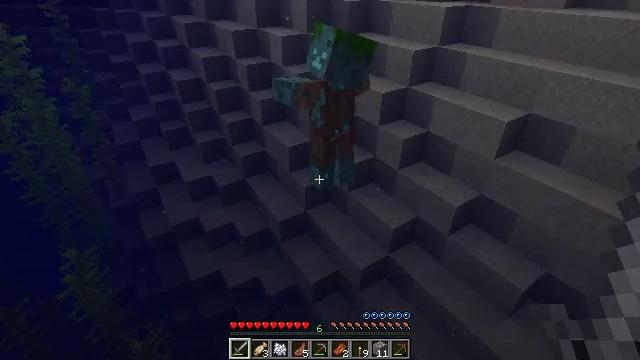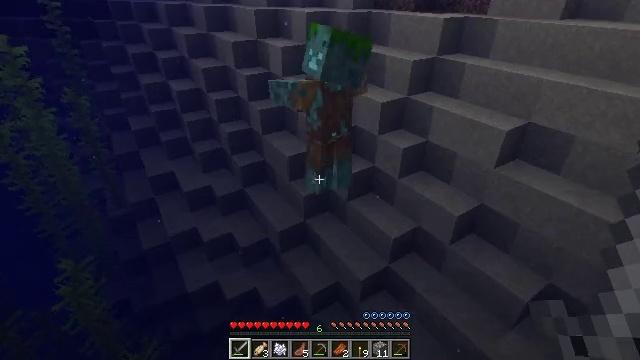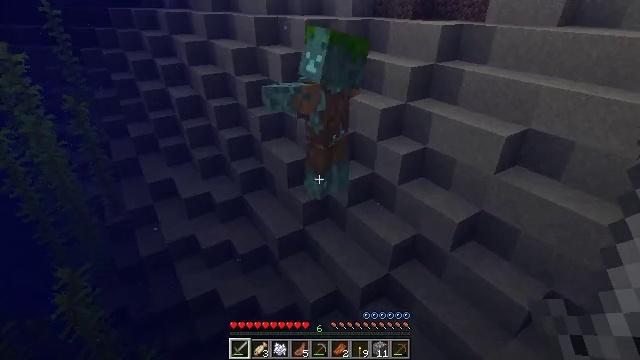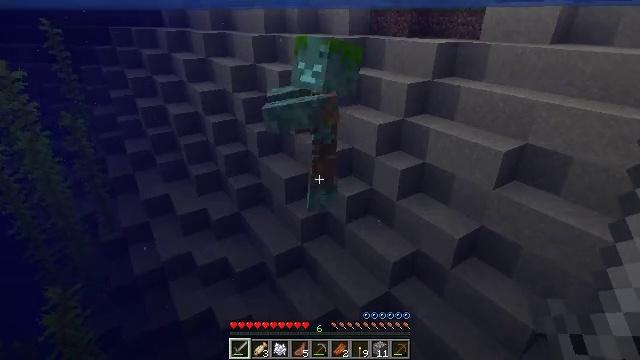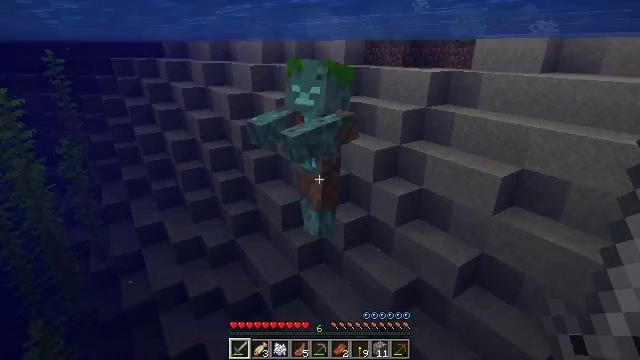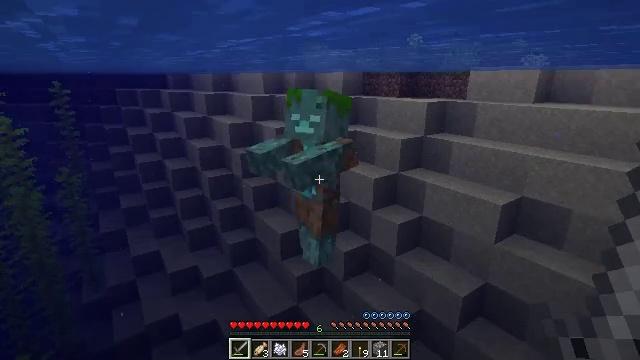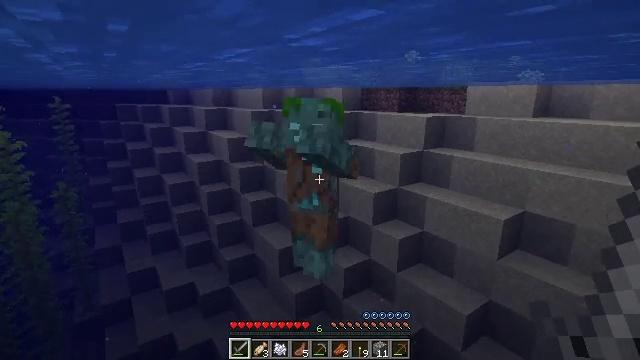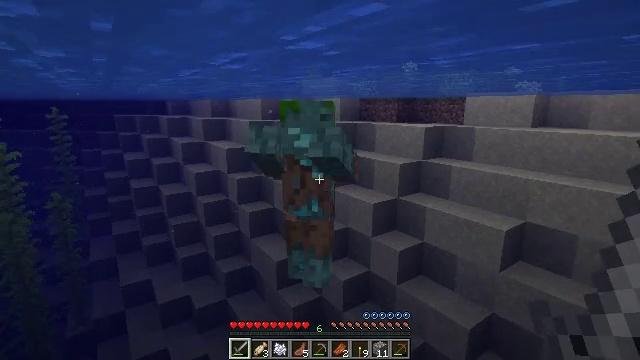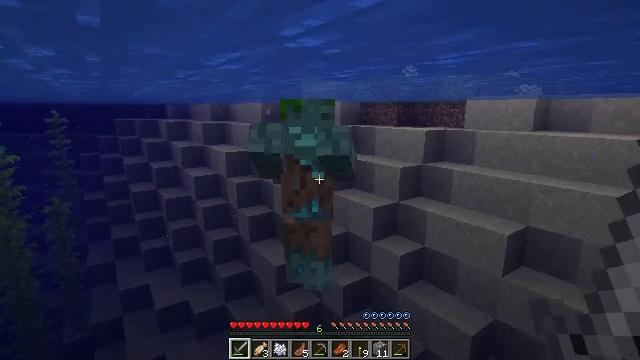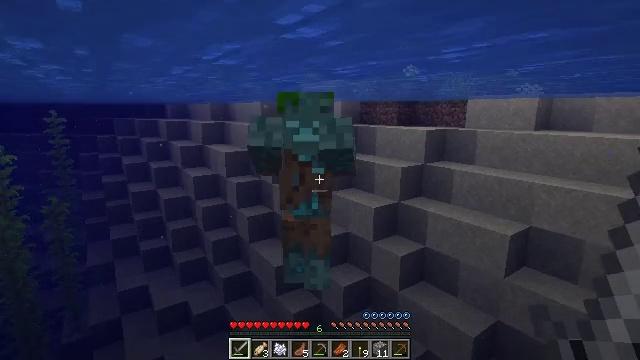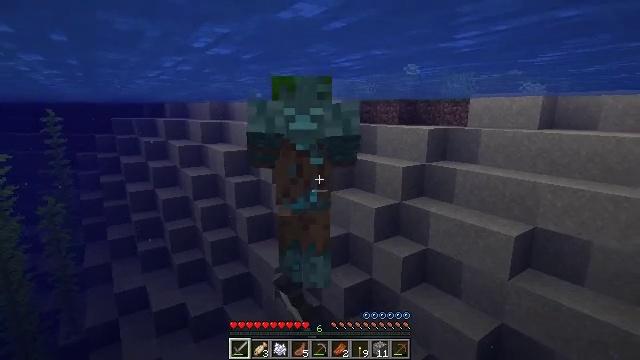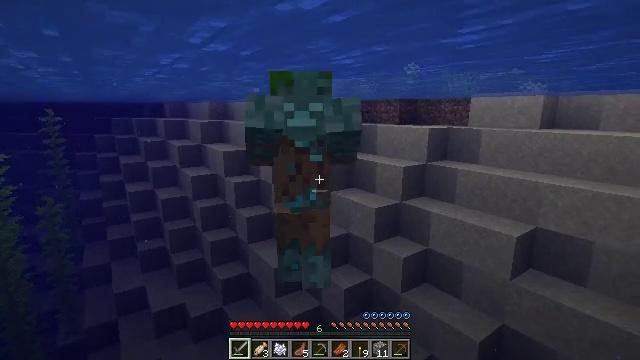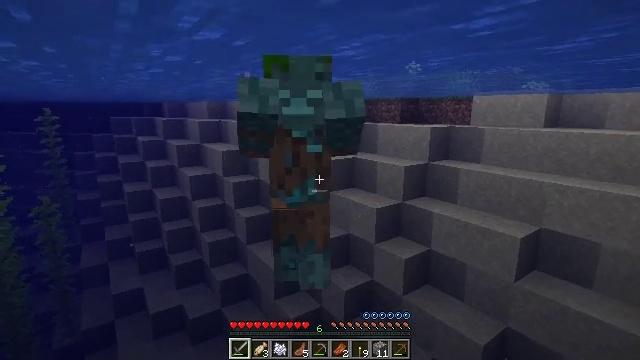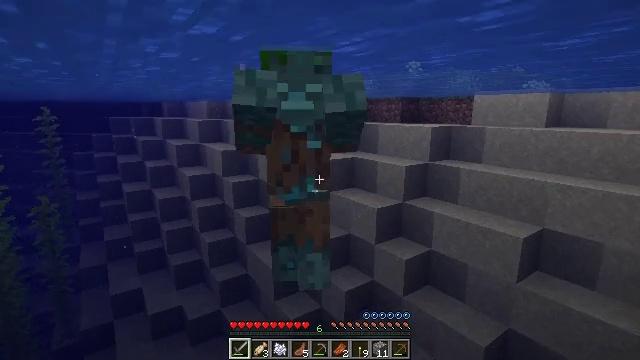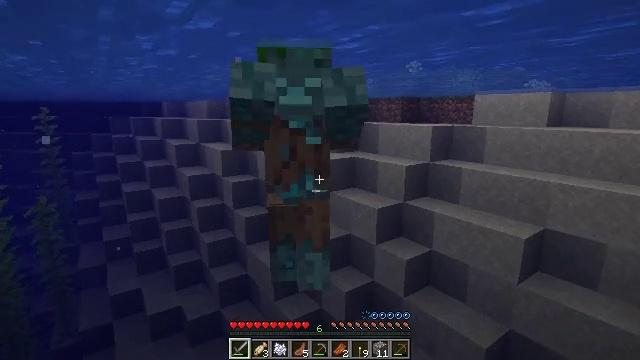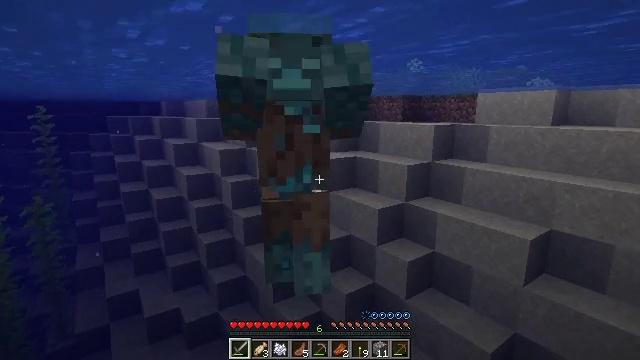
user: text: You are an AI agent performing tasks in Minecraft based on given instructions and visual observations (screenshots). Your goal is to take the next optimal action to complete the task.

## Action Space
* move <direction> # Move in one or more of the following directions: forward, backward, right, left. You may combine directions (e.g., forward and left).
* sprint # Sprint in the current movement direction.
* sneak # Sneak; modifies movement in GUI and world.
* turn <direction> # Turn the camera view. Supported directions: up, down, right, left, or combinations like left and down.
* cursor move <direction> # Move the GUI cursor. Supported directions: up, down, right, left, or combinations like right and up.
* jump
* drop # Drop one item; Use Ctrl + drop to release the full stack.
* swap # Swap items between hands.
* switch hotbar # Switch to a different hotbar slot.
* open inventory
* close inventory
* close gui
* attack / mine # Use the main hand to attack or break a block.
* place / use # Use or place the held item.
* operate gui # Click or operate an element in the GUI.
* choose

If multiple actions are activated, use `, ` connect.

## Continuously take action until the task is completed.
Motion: motion action
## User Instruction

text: Kill a drowned.
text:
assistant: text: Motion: move forward, turn up
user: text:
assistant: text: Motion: move forward, turn up
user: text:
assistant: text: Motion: move forward, turn up
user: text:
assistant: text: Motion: move forward, turn up
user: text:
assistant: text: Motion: move forward, turn up
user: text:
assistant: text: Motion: move forward, turn up
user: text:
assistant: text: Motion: move forward, turn up
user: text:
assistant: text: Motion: move forward
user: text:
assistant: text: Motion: move forward, attack / mine
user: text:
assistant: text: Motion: move forward, attack / mine
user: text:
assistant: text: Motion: move forward, attack / mine
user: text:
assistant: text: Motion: move forward, attack / mine
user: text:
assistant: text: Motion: move forward
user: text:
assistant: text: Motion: move forward
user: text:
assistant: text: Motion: move forward
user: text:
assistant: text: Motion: move forward
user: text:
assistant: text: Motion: move forward and move left
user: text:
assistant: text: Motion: move forward and move left
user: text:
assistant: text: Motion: move forward and move left
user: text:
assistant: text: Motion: move forward and move left
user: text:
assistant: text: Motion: move left
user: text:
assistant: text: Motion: move left
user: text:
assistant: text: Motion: move left, attack / mine
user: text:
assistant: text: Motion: move left, turn right, attack / mine
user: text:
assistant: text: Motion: move left, turn right, attack / mine
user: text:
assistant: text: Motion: move left, turn right and down
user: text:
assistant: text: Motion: move left, turn right
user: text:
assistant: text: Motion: no_op